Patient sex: M
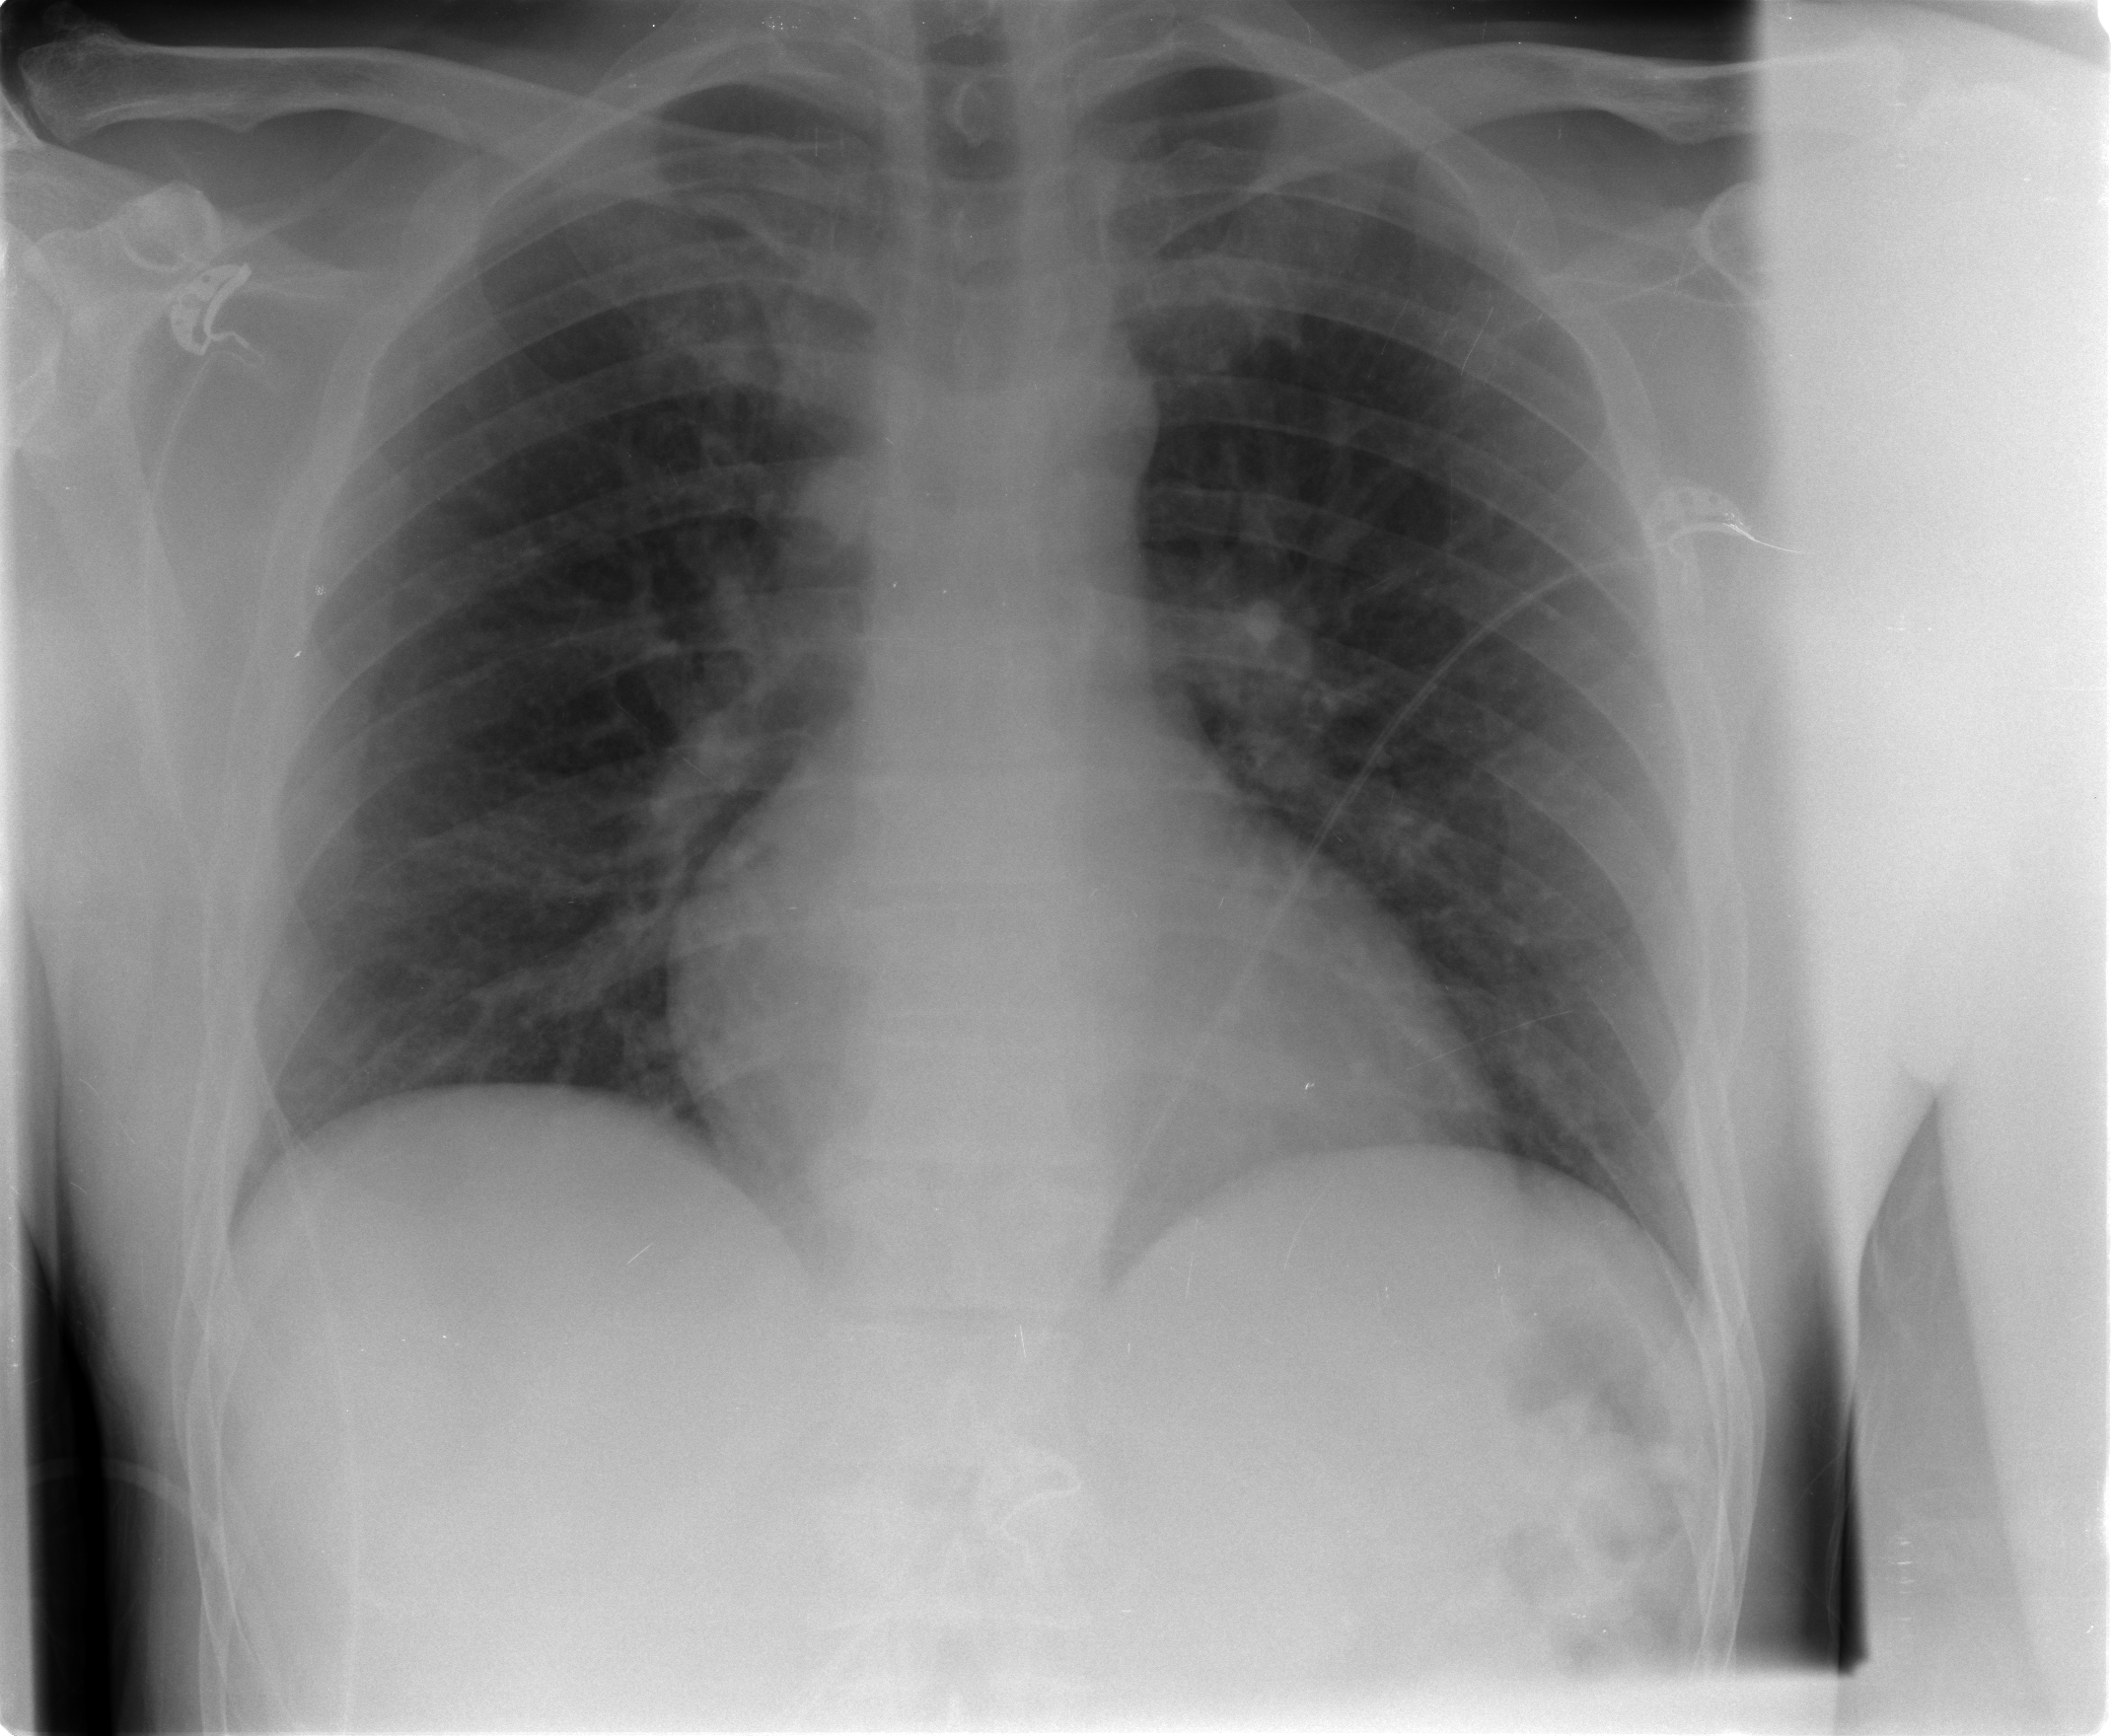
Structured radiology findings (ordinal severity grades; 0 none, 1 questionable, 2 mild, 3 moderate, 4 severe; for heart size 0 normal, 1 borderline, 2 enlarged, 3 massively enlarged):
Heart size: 2
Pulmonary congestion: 2
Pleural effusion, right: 0
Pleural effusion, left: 0
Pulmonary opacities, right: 0
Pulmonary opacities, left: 0
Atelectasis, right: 0
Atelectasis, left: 0